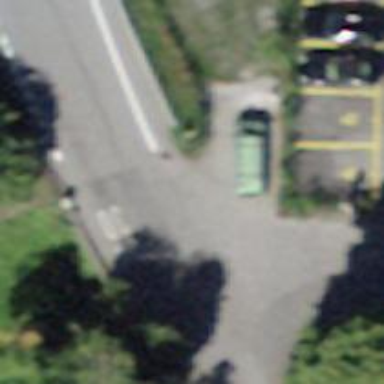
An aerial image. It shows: Bus stop with platform for public transport.